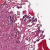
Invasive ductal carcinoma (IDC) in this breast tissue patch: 0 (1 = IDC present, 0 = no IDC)